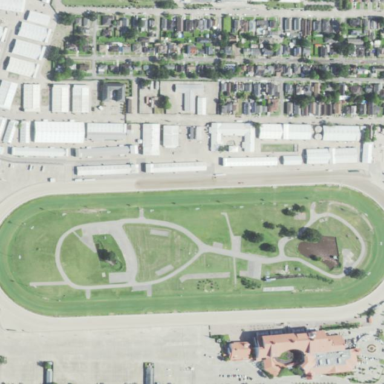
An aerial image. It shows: Sports centre dedicated to horse racing on leisure land.